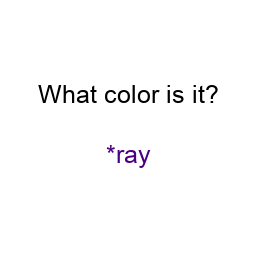
Color: indigo
Color name shown: gray
Background color: white
Question text color: black